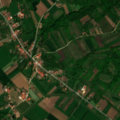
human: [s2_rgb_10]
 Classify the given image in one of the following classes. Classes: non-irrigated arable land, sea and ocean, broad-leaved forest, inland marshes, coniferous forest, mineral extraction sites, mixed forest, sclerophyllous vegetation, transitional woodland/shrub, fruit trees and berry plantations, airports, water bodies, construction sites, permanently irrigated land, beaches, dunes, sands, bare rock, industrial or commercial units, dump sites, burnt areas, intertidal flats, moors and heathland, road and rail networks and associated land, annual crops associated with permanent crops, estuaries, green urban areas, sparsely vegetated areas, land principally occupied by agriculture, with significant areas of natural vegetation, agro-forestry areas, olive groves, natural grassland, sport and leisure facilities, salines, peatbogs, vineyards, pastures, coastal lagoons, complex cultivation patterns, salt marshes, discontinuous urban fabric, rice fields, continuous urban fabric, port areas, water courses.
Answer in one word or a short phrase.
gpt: non-irrigated arable land, complex cultivation patterns, land principally occupied by agriculture, with significant areas of natural vegetation, broad-leaved forest